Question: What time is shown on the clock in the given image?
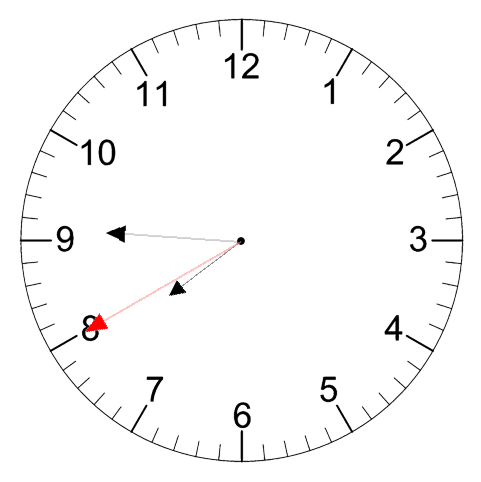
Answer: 07:45:40